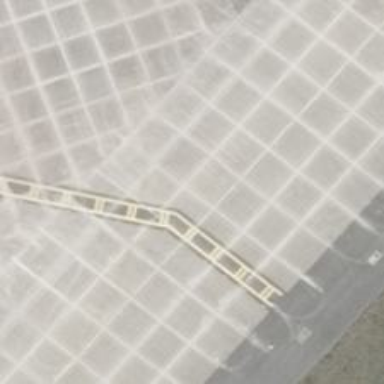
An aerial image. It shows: Concrete taxiway at the airport.